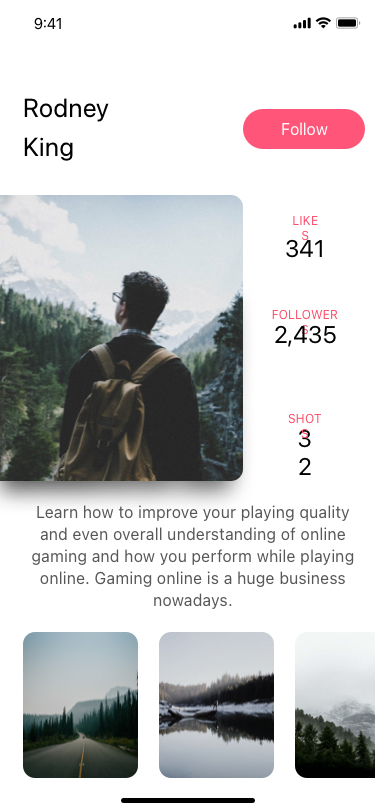
Text in this UI design:
followers
2,435
32
shots
341
likes
Learn how to improve your playing quality and even overall understanding of online gaming and how you perform while playing online. Gaming online is a huge business nowadays.
Rodney
King